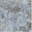
Piece: xx